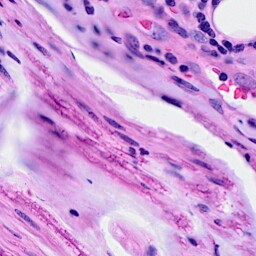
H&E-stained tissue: Breast